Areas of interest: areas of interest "Theater"
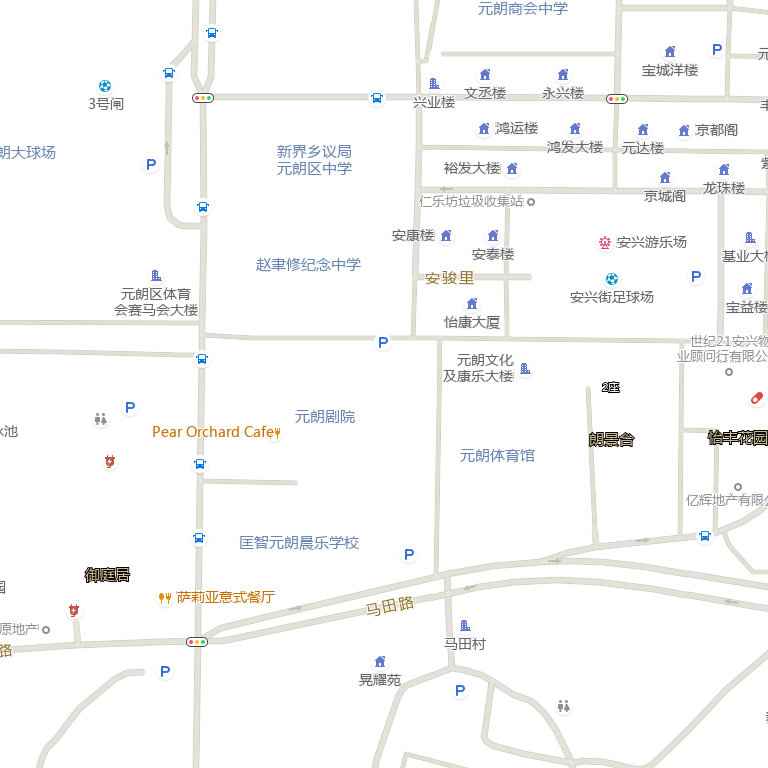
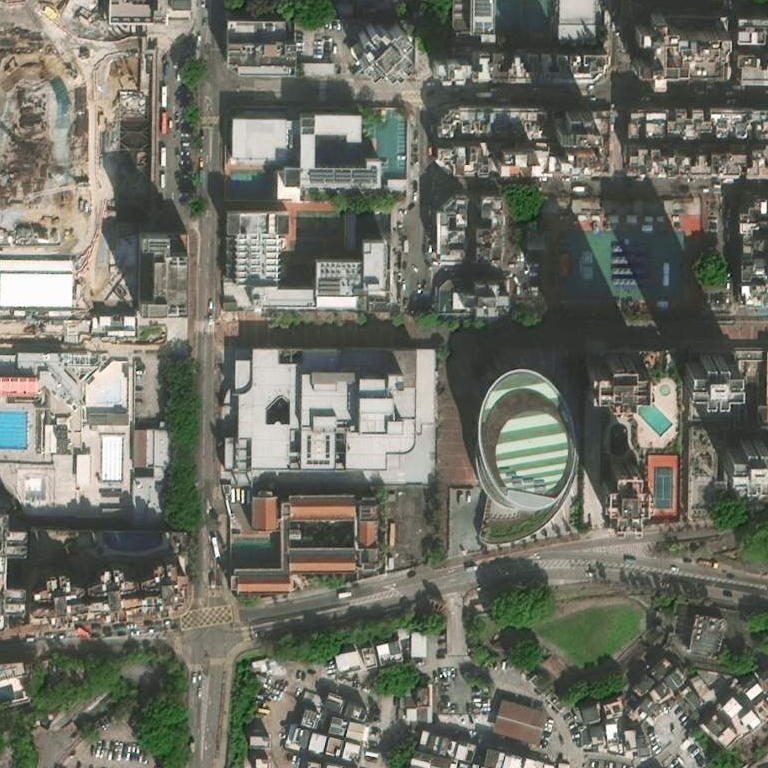